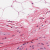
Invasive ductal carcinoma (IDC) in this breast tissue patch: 0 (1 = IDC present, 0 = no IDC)